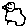
Label: bird